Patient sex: M
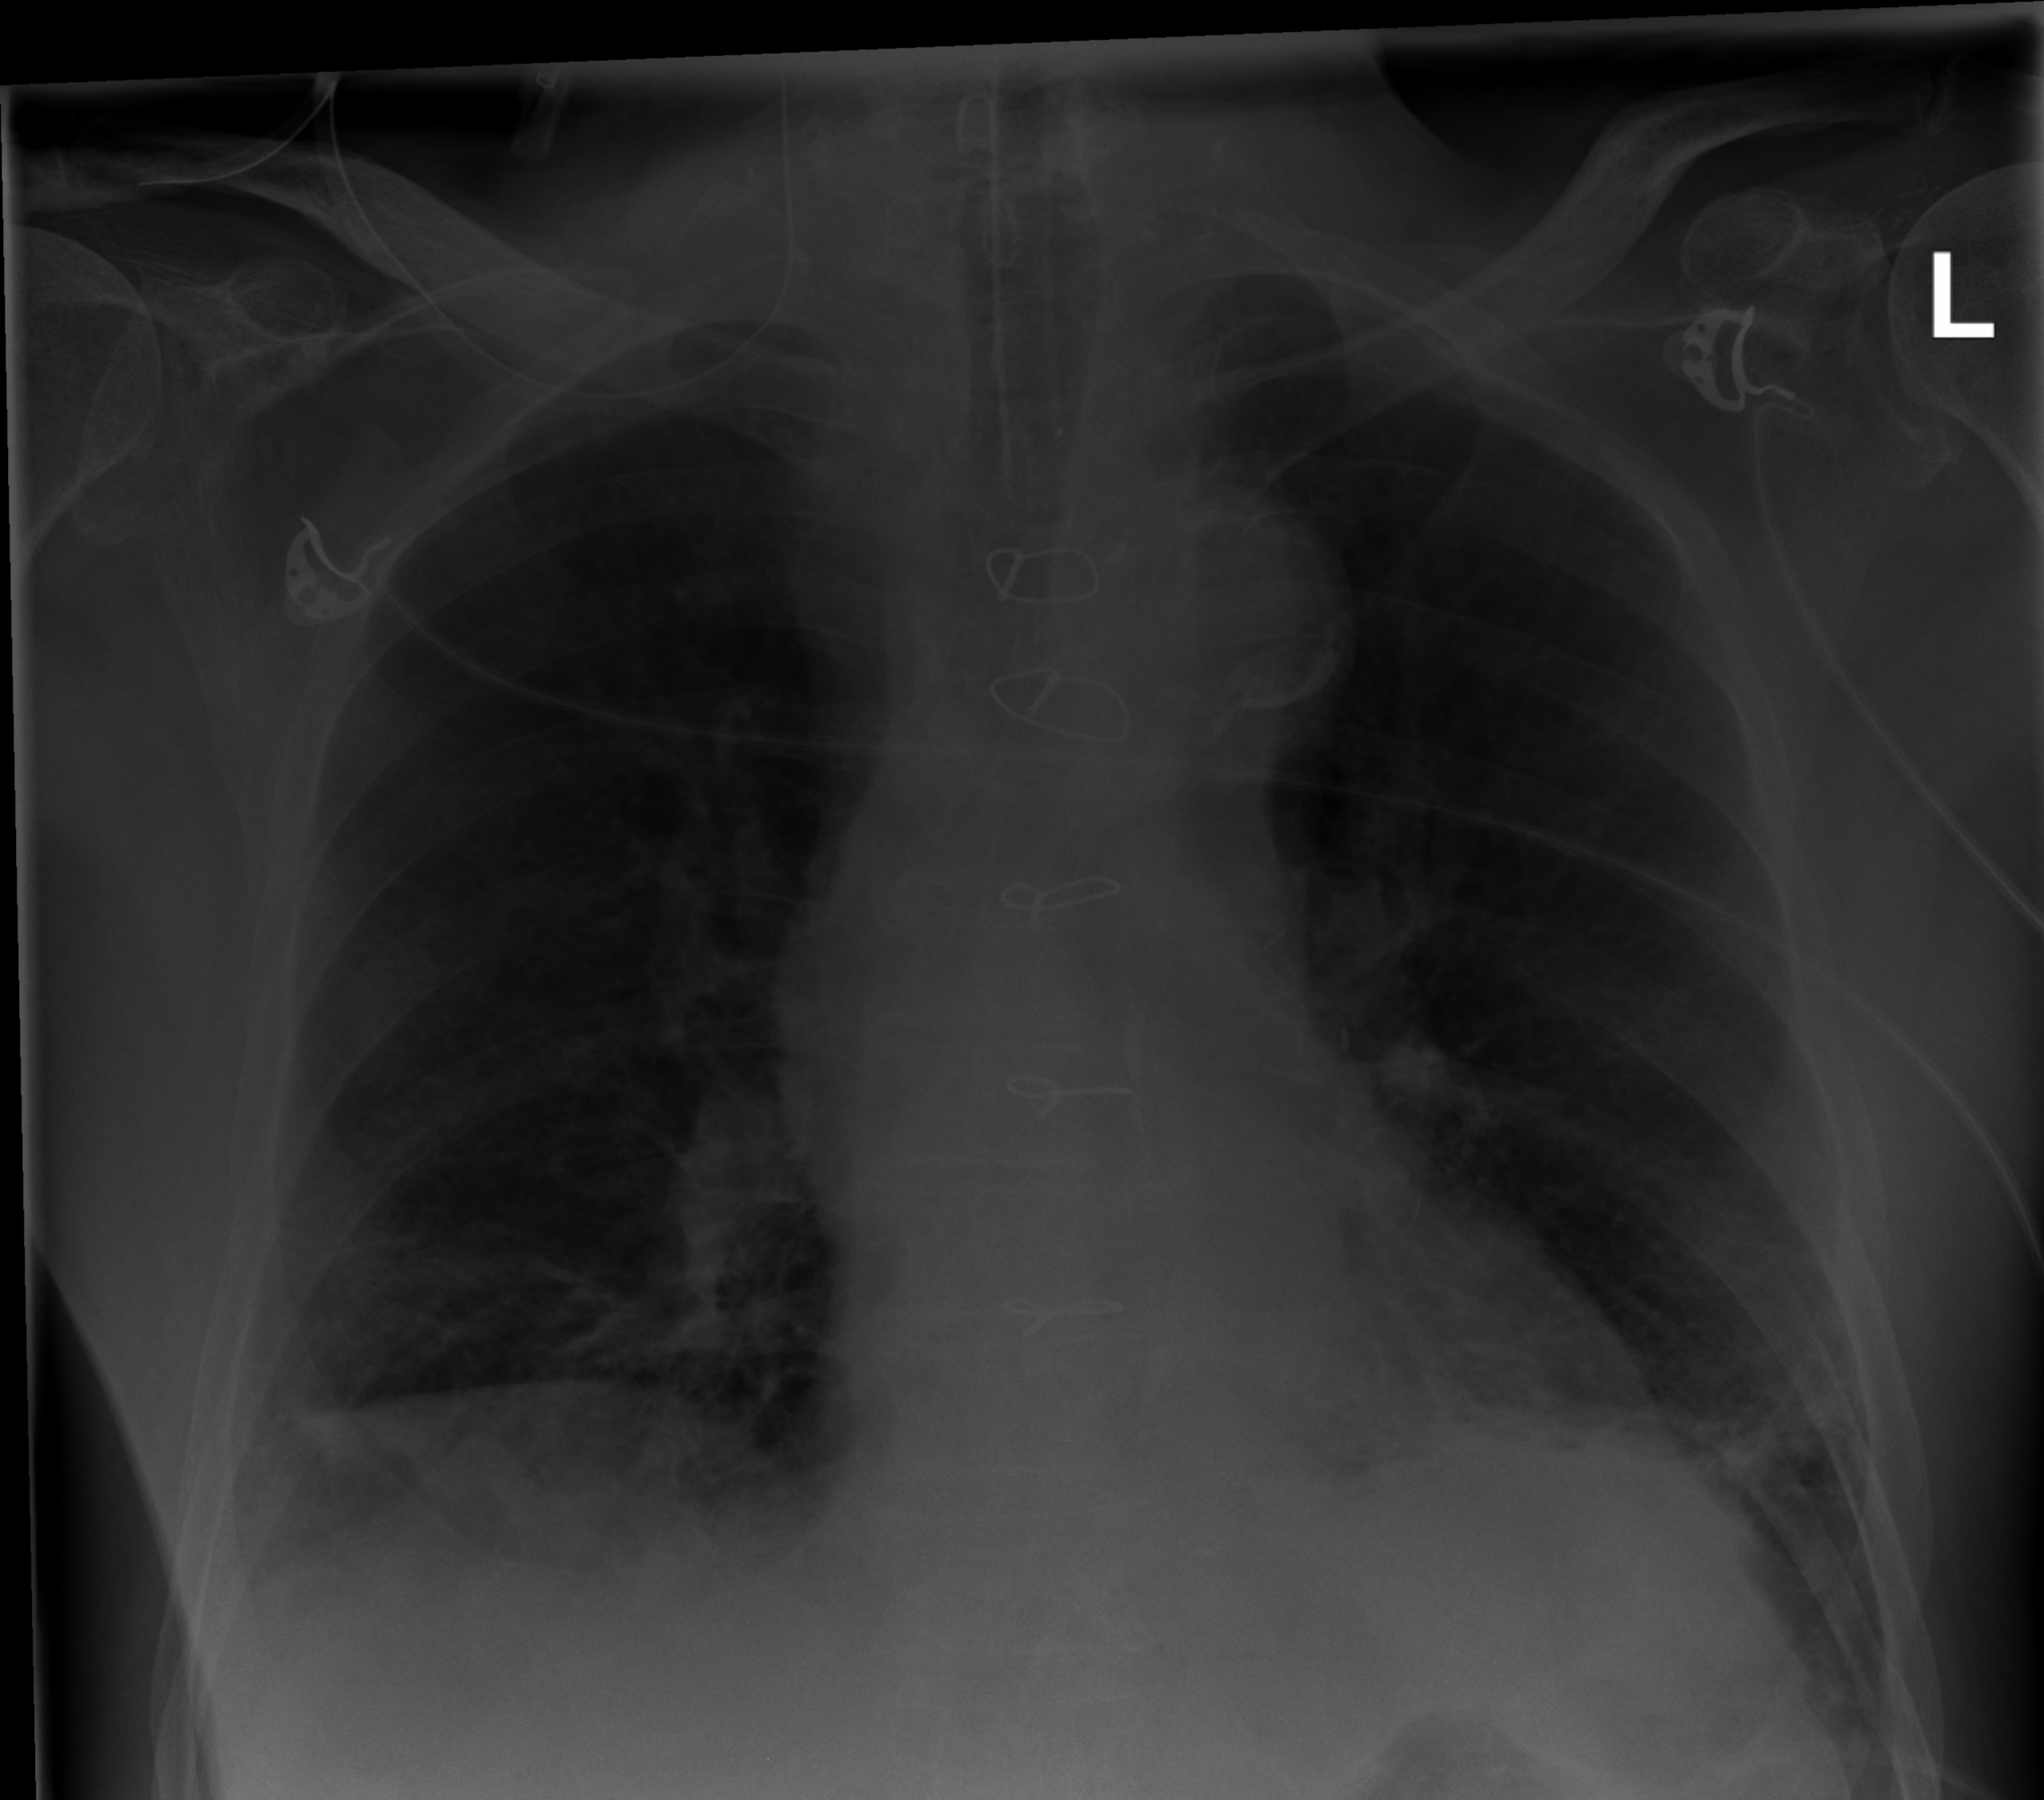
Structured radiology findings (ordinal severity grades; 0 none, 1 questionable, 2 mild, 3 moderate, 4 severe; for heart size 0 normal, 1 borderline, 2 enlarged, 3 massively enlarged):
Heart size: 1
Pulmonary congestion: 0
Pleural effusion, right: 1
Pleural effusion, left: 0
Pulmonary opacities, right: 2
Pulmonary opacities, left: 2
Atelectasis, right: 2
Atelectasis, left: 2